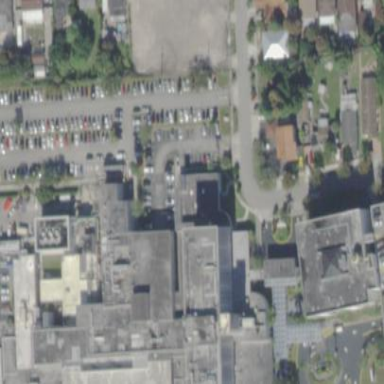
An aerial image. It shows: Healthcare facility identified as hospital.